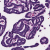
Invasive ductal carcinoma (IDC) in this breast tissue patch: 1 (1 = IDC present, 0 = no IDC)